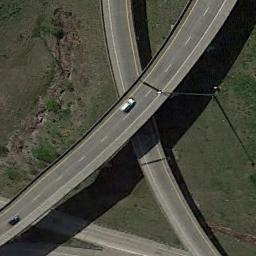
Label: overpass